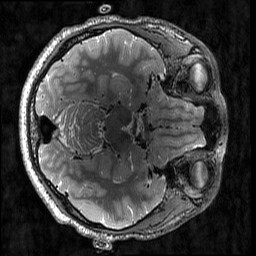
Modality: T2w
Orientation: axial
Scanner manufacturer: siemens
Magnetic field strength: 3 T
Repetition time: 3.2 s
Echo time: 0.565 s